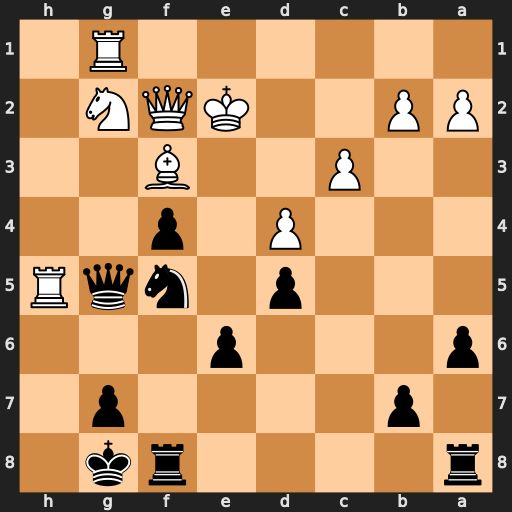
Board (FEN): r4rk1/1p4p1/p3p3/3p1nqR/3P1p2/2P2B2/PP2KQN1/6R1
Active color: b
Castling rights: -
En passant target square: -
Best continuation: Ng3+ Kd1 Nxh5